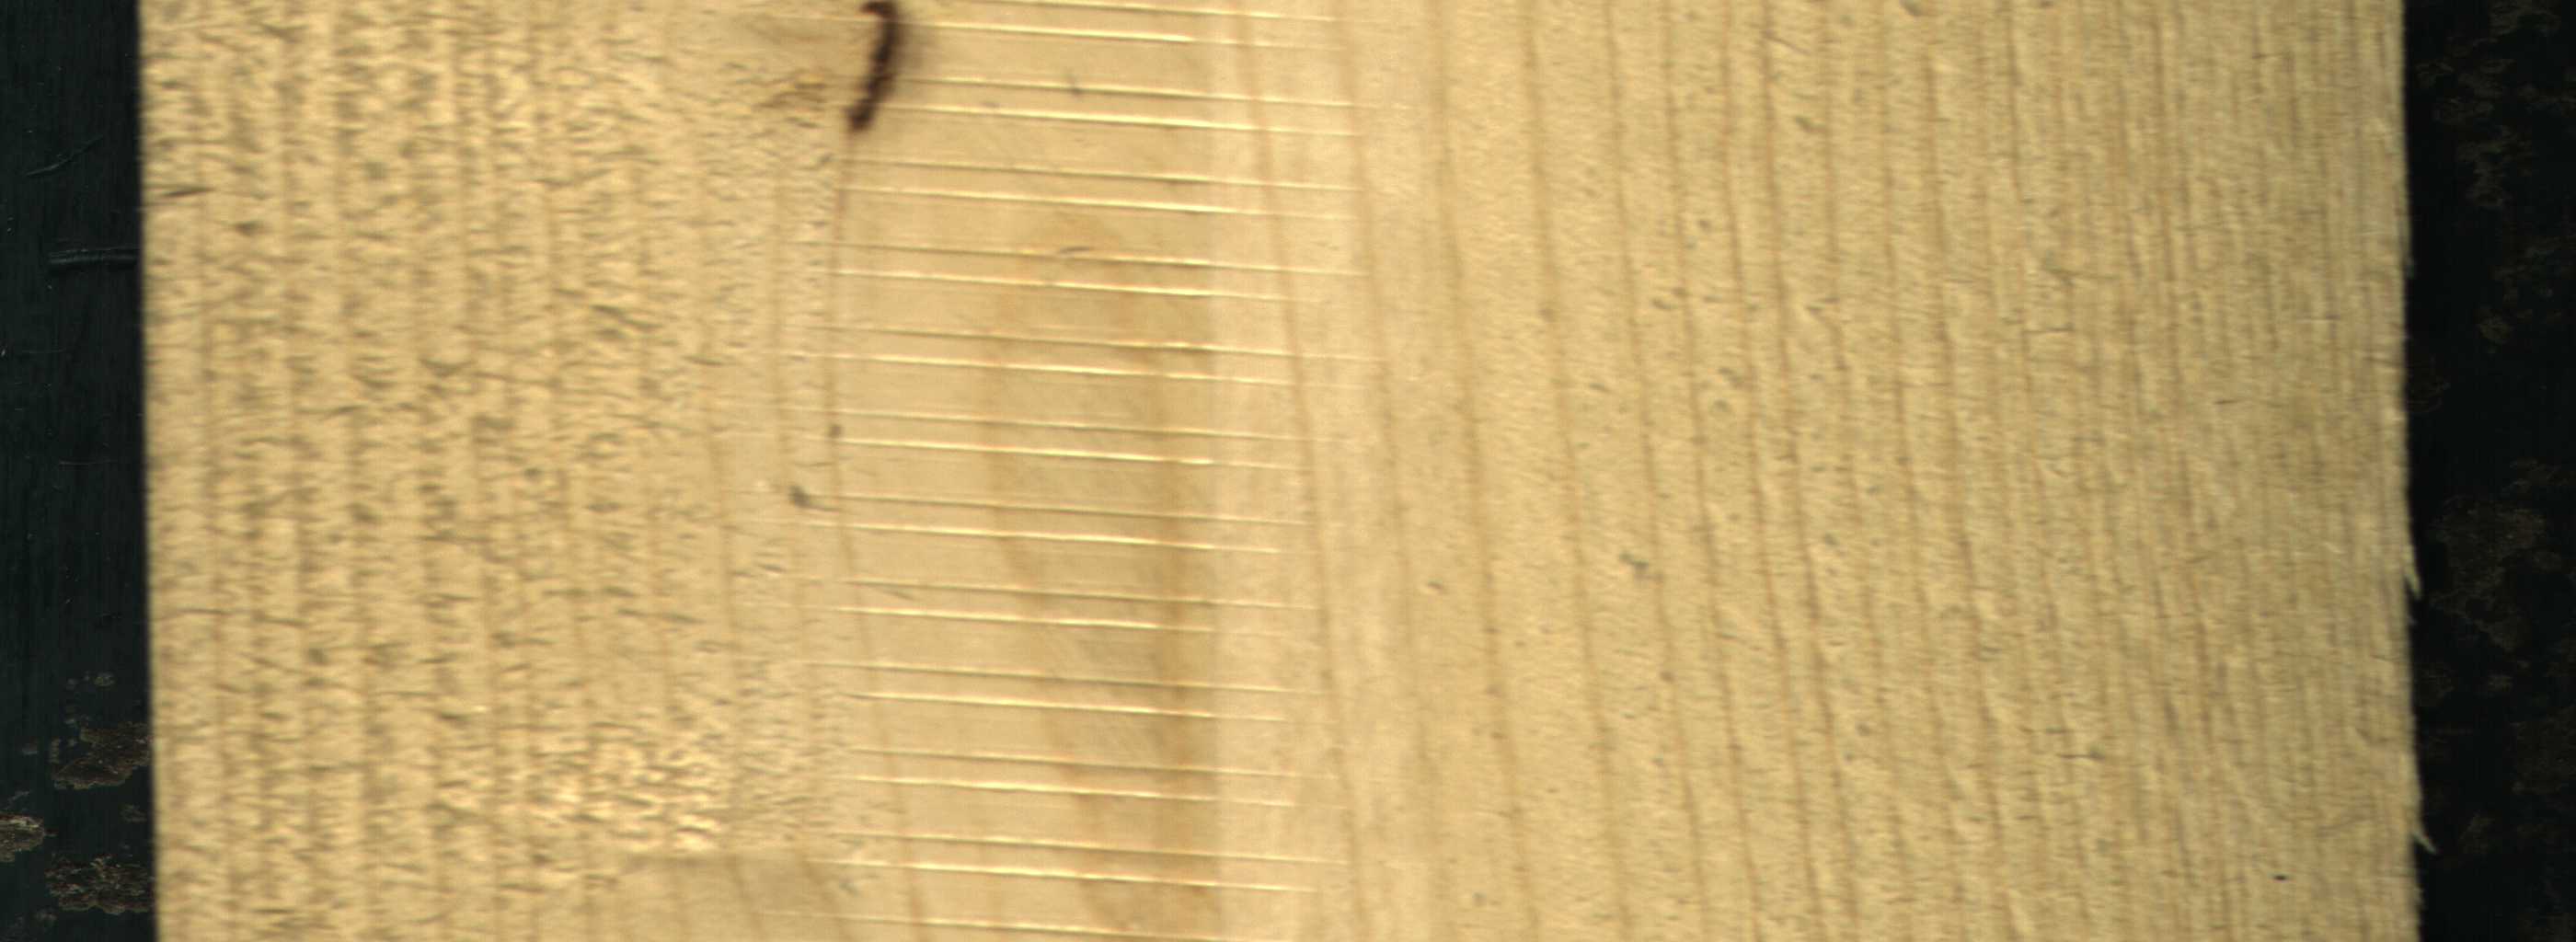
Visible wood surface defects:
resin